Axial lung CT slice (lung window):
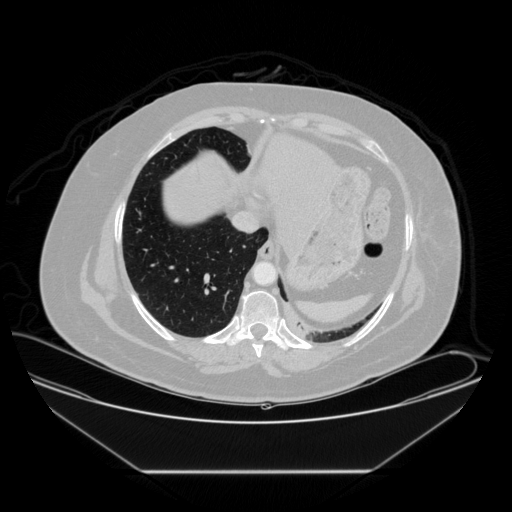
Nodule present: no